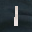
Label: 1